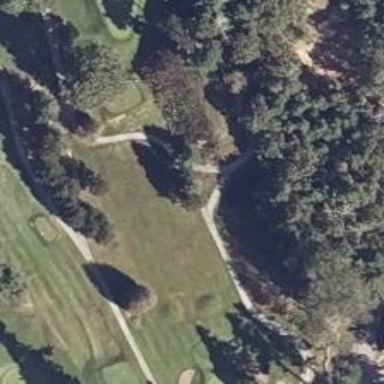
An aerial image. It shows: Path for both road and golf.